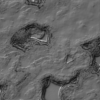
Label: not_dusty